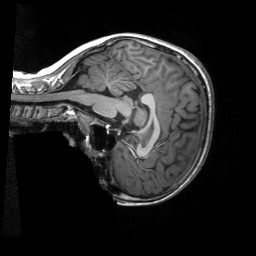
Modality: T1w
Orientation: sagittal
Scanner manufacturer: siemens
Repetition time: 2.3 s
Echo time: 0.00229 s